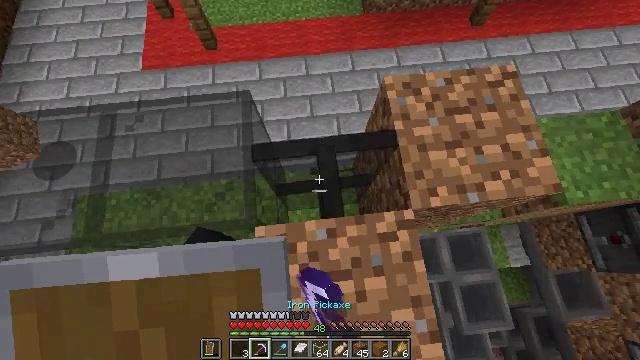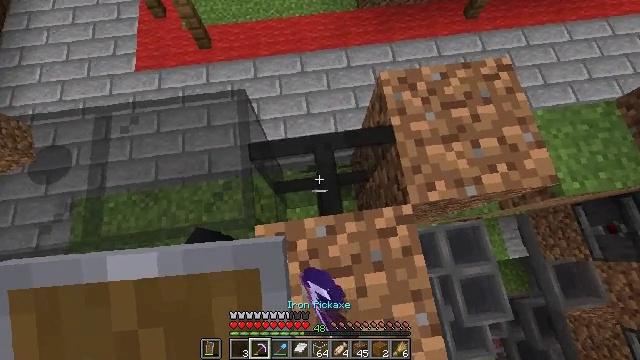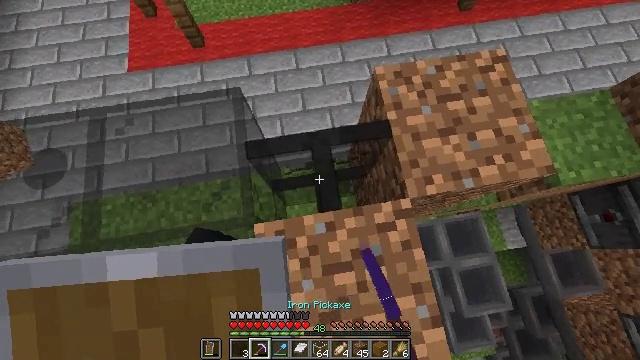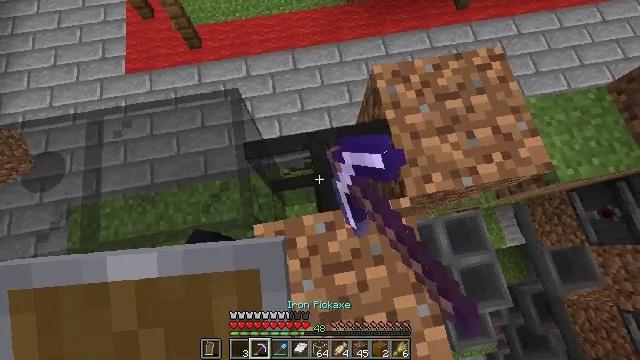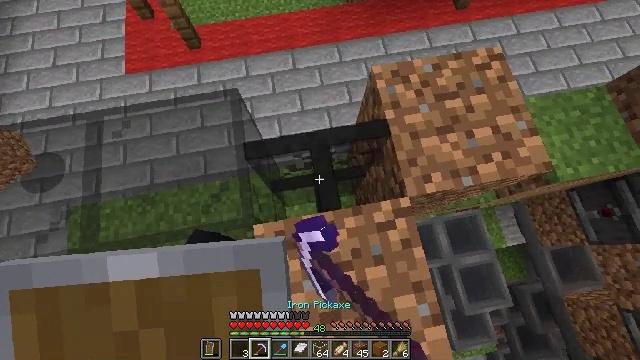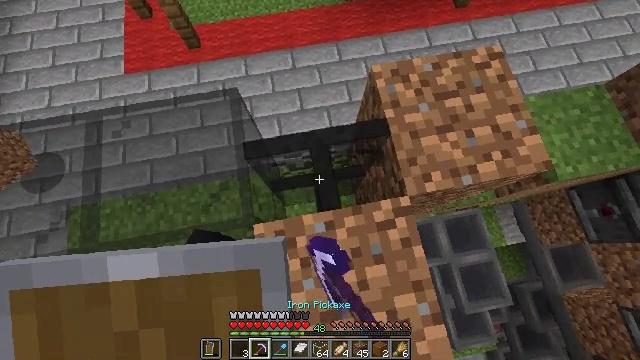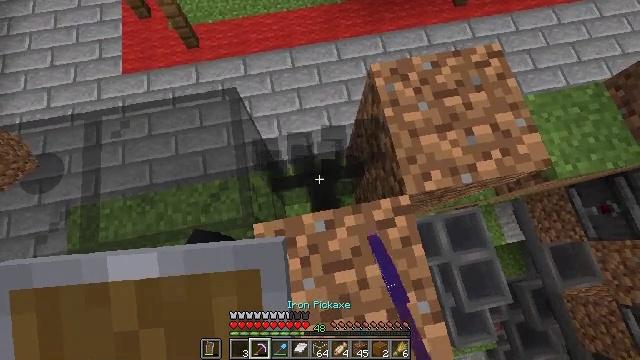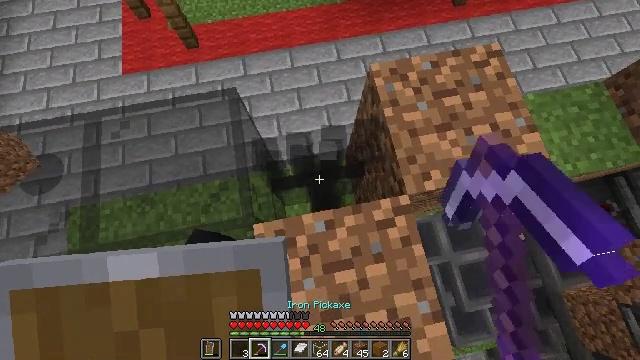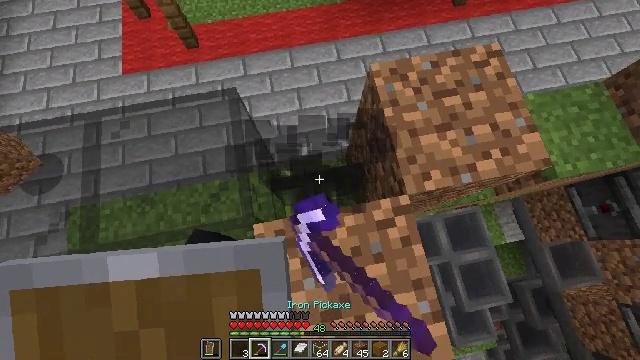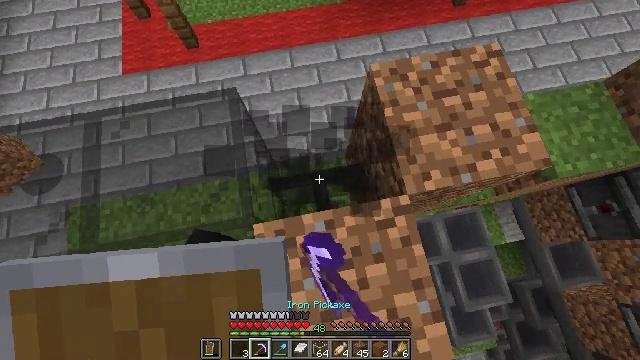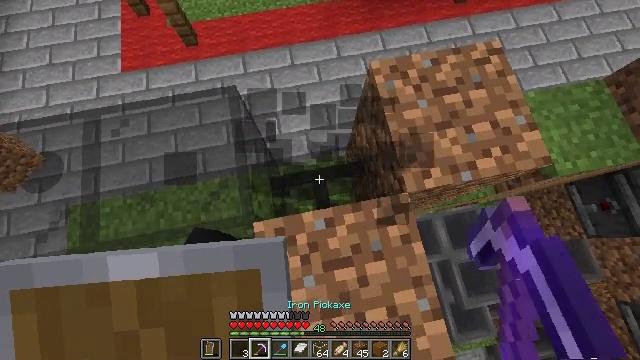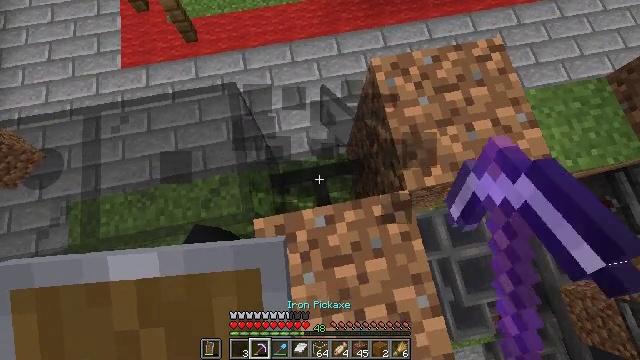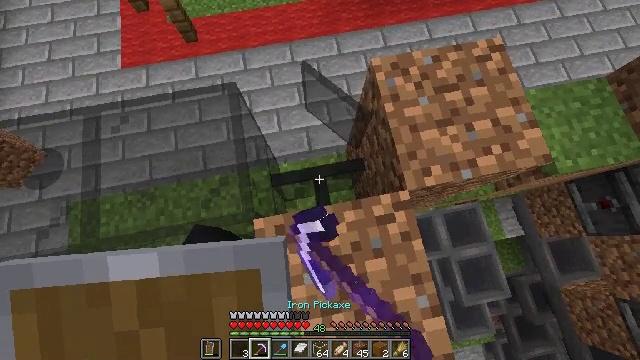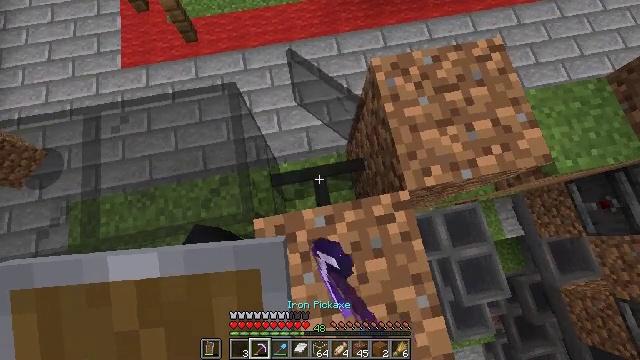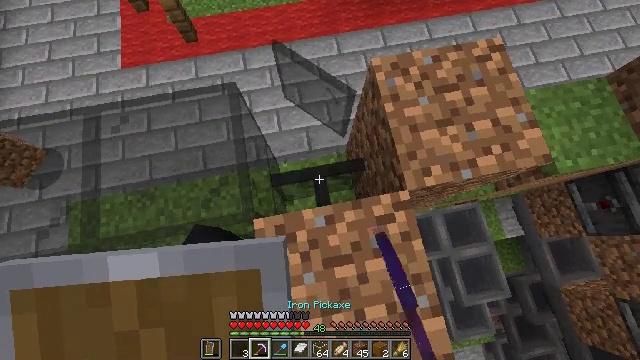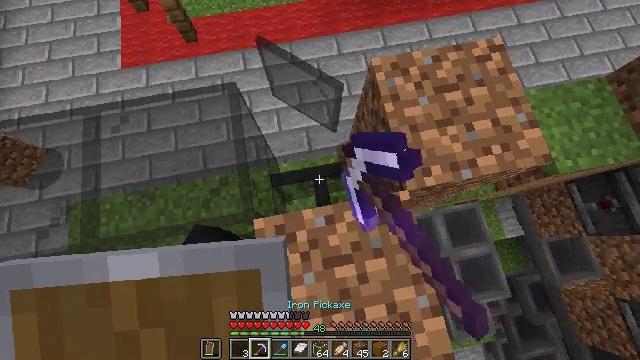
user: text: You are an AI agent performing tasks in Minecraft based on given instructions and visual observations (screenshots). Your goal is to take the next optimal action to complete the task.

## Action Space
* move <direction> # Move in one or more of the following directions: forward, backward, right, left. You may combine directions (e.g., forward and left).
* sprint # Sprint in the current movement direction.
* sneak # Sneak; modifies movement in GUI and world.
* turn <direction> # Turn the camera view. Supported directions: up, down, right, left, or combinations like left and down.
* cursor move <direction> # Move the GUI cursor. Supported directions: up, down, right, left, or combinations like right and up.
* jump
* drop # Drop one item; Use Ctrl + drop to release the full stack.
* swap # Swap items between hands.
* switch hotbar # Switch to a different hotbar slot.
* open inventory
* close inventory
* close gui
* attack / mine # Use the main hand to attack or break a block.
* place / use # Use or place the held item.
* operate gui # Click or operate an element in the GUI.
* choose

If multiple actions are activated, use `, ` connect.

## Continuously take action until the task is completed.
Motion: motion action
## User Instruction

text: Gather the black stained glass pane.
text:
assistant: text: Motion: turn right, attack / mine
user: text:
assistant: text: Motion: turn right, attack / mine
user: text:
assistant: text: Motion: attack / mine
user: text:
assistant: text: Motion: attack / mine
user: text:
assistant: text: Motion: attack / mine
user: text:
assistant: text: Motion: attack / mine
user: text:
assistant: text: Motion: attack / mine
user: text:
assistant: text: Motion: attack / mine
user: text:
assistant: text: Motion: attack / mine
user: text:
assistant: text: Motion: attack / mine
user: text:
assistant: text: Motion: attack / mine
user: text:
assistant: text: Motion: attack / mine
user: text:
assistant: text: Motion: attack / mine
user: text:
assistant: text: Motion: attack / mine
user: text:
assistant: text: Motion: attack / mine
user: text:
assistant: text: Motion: attack / mine
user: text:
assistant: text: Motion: attack / mine
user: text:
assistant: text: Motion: attack / mine
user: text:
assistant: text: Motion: attack / mine
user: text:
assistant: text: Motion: attack / mine
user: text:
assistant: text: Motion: attack / mine
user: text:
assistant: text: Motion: attack / mine
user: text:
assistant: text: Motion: attack / mine
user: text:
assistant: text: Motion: move forward, attack / mine
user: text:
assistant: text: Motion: move forward, turn left
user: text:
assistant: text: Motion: no_op